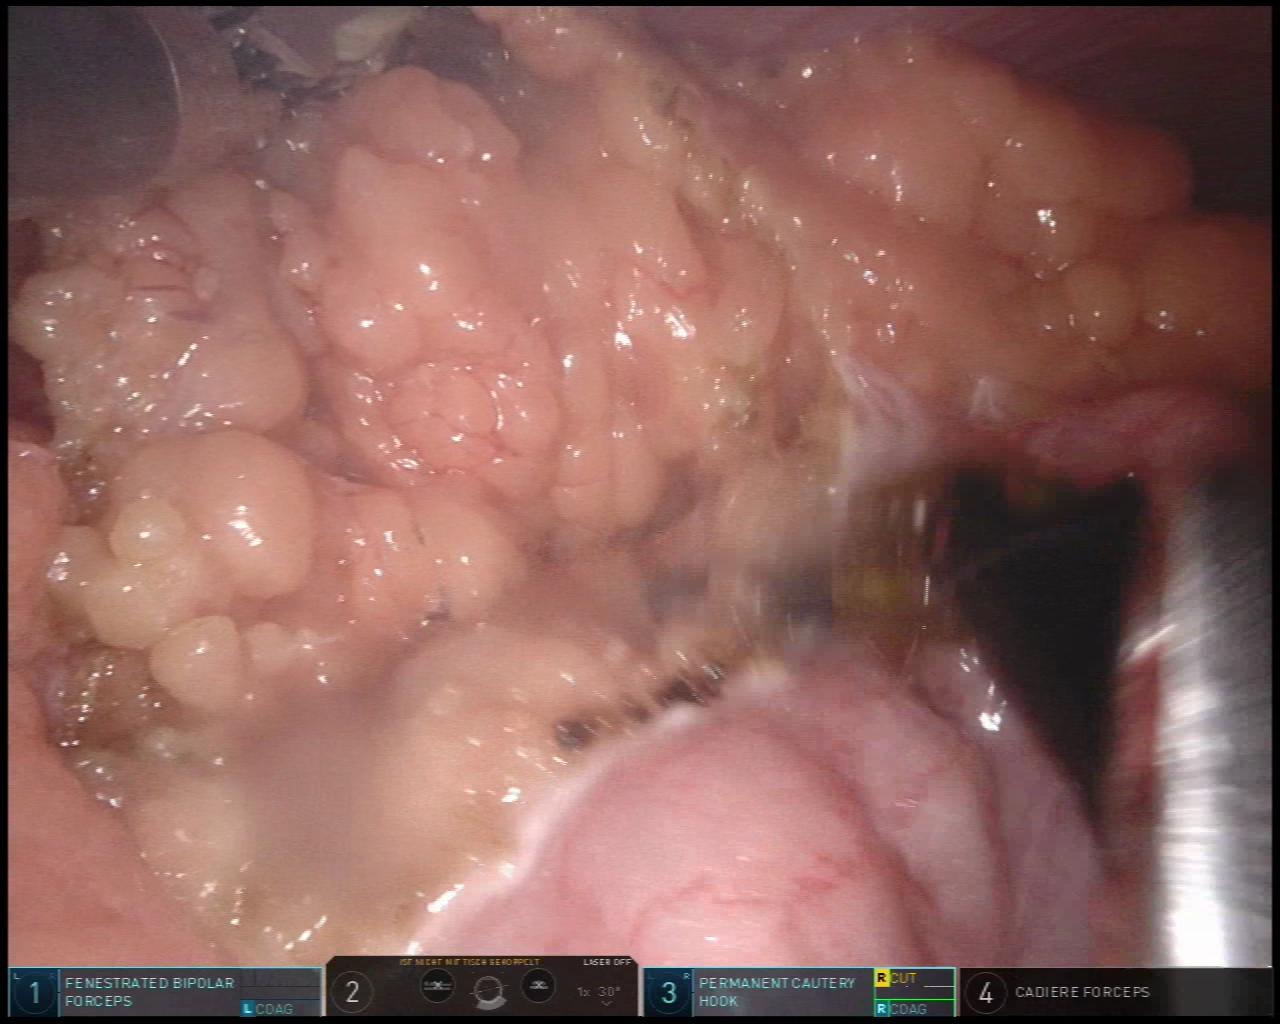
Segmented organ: colon
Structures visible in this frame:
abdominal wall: yes
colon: yes
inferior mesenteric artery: no
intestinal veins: no
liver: no
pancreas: no
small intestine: no
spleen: no
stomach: no
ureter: no
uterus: no
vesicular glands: no